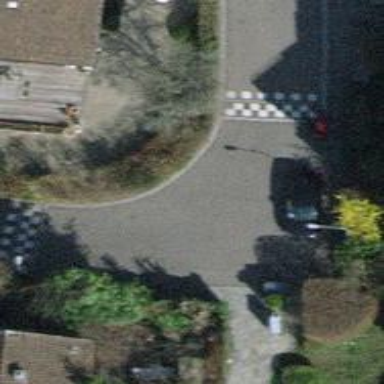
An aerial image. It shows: Traffic calming table.